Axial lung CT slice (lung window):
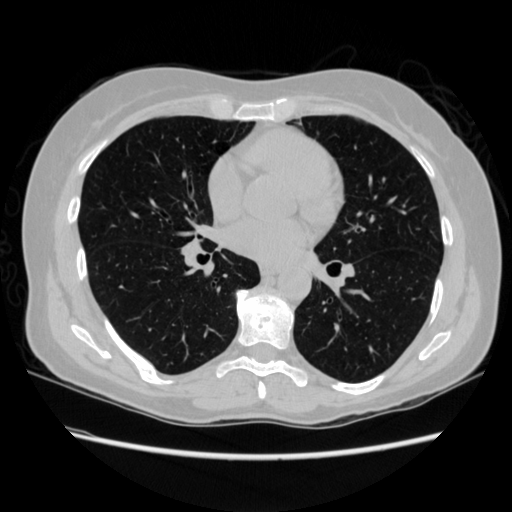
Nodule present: no